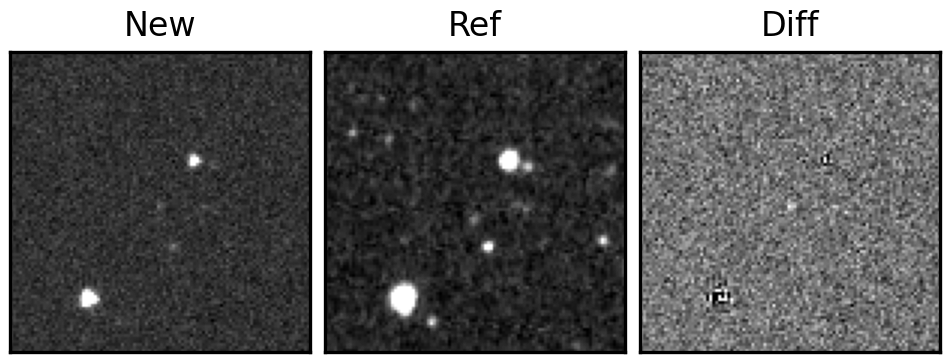
Label: real